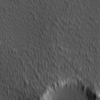
Label: not_dusty